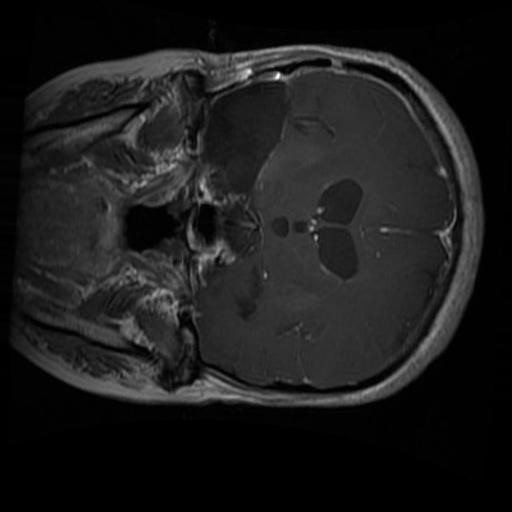
Label: brain_glioma